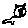
Label: cat